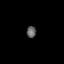
Tissue: lung
Cell type: Endothelial cells
Senescence score: 0.5421
Nuclear area (px): 108
Mean DAPI intensity: 97.139